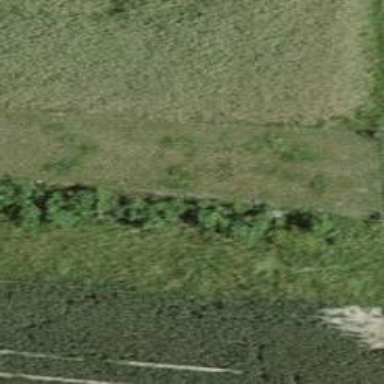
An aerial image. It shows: Hedge acting as barrier.